Question: I want to create a UI in the Ionic Framework sort of Android Fragments.
The header will have buttons etc which have animations. That's why I cannot use 'navctrl.push' or 'navctrl.setroot'. I need to change only the content of 'ion-content' (MainPage) and load a new Page which contains only 'ion-content'.
Below is a picture that presents how I would like to do it.
Are there any possibilities to do it?

'''
<ion-header>
<ion-navbar>
<ion-title>Blabla</ion-title>
<button ion-button color="primary" (click)="home()">Home</button>
<button ion-button color="primary" (click)="second()">Second</button>
</ion-navbar>
</ion-header>
<ion-content>
</ion-content>
<ion-nav #myNav [root]="rootPage"></ion-nav>
'''
'''
import { Component, ViewChild } from '@angular/core';
import { Platform, NavController } from 'ionic-angular';
import { StatusBar } from '@ionic-native/status-bar';
import { SplashScreen } from '@ionic-native/splash-screen';
import { HomePage } from '../pages/home/home';
import { SecondpagePage } from '../pages/secondpage/secondpage';
@Component({
templateUrl: 'app.html'
})
export class MyApp {
@ViewChild('myNav') nav: NavController;
rootPage:any = HomePage;
constructor(platform: Platform, statusBar: StatusBar, splashScreen: SplashScreen) {
platform.ready().then(() => {
// Okay, so the platform is ready and our plugins are available.
// Here you can do any higher level native things you might need.
statusBar.styleDefault();
splashScreen.hide();
});
}
home() {
this.nav.setRoot(HomePage);
}
second() {
this.nav.setRoot(SecondpagePage);
}
}
'''
In 'HomePage' and 'SecondPage' I put only '<ion-content>Test1</ion-content>' and '<ion-content>Test2</ion-content>'.
Now I have that situation - the header "covers" the rest. So I don't see any text because it's below the header. How can I change that behavior?
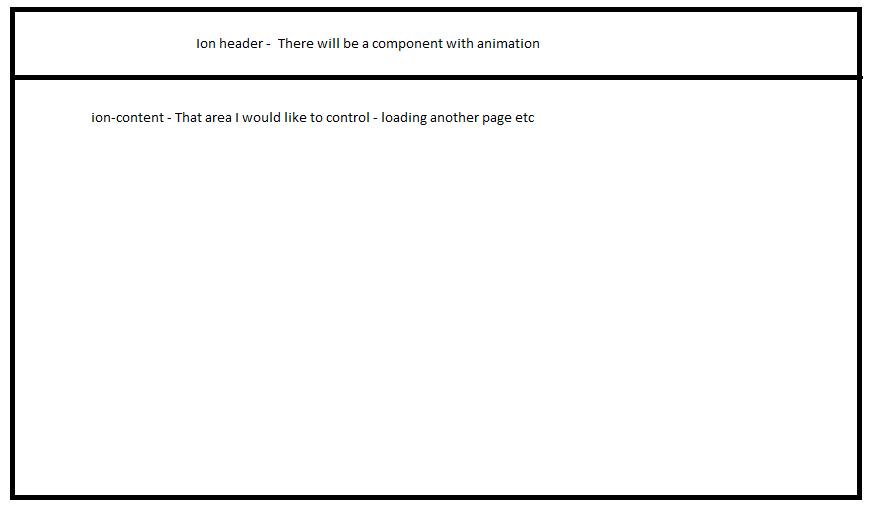
Answer: Sure. You can have named <URL>
app.component.ts
'''
import {MainPage} from 'main'
@Component({
template: '<ion-nav [root]="rootPage"></ion-nav>'
})
class MyApp {
// First page to push onto the stack
rootPage = MainPage;
}
'''
main.component.ts
'''
import { Component, ViewChild } from '@angular/core';
import { NavController } from 'ionic-angular';
@Component({
template: '
<ion-header>{{ YOUR HEADER }}</ion-header>
<ion-content>
<ion-nav #yourNav [root]="rootPage"></ion-nav>
</ion-content>
'
})
export class MainPage {
@ViewChild('yourNav') nav: NavController
public rootPage: any = StartPage;
public goSomeWhere() {
this.nav.push(SomeWhere);
}
public goSomeWhereElse() {
this.nav.push(SomeWhereElse);
}
}
'''